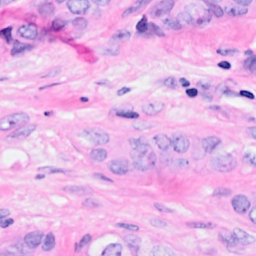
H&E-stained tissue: Breast